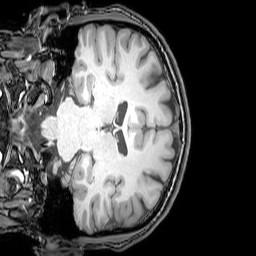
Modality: T1w
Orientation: coronal
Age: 26
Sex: male
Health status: healthy
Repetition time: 0.081 s
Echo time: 0.037 s